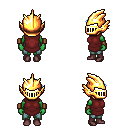
a pixel art fantasy rpg character, female body template, orc, green skin, maroon tunic, teal pants, white cyan long mohawk hairstyle, gold helm, leather bracers, maroon shoes, four views (front, back, left, right), 2x2 character sprite sheet, small pixel art, hard edges, no anti-aliasing